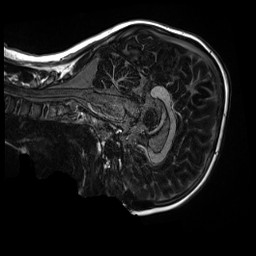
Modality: MP2RAGE
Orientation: sagittal
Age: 11
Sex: male
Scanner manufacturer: siemens
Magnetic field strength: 3 T
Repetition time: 4 s
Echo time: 0.00303 s